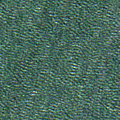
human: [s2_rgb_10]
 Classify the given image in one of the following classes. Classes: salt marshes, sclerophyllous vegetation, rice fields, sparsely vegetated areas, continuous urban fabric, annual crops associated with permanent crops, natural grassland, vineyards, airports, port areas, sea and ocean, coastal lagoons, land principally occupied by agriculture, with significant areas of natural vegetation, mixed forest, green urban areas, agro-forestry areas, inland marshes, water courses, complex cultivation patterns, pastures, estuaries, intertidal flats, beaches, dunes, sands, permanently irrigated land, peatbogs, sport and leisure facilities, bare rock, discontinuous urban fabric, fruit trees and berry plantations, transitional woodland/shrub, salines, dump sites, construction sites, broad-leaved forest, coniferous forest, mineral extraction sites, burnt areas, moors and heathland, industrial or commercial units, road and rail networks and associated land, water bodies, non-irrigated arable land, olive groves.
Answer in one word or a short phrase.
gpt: sea and ocean